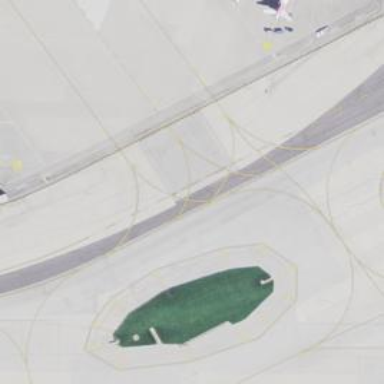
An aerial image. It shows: Image of taxiway at airport.